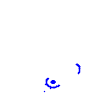
Particle: kaon